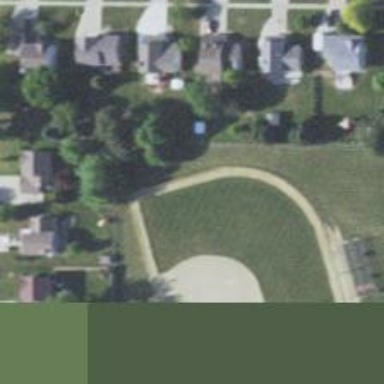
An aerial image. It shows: Softball pitch for leisure land activities.